Field crop: maize
Growth stage: 2
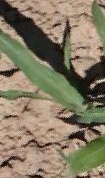
Species: maize